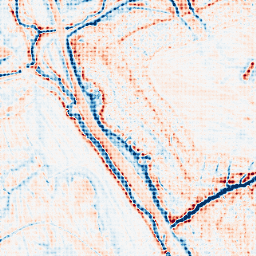
Category: edge_preserving
Decomposition family: anisotropic_diffusion
Decomposition parameters: iterations: 20
kappa: 30
gamma: 0.2
Upsampling method: sinc_blackman
Upsampling parameters: scale: 4
kernel_size: 4
Upsampling scale: 4